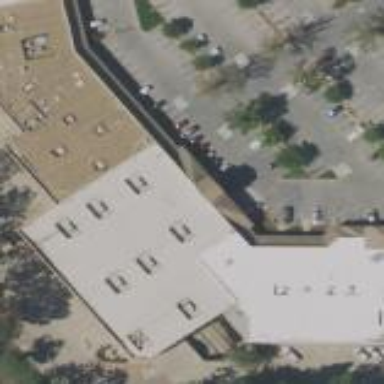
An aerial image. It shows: Retail building.